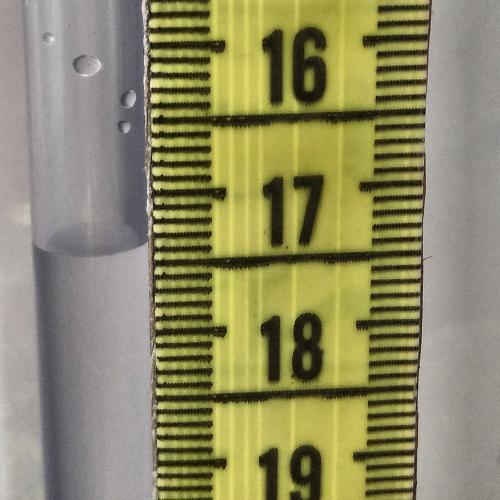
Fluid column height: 17.4 cm